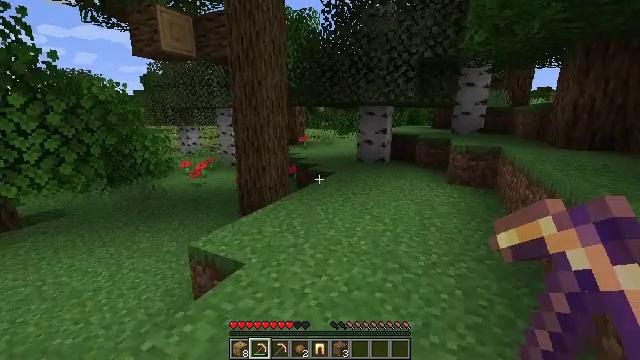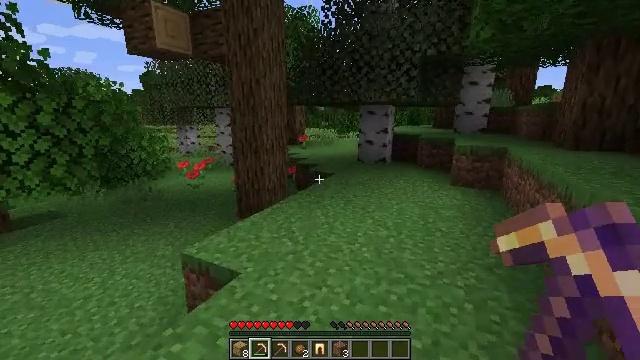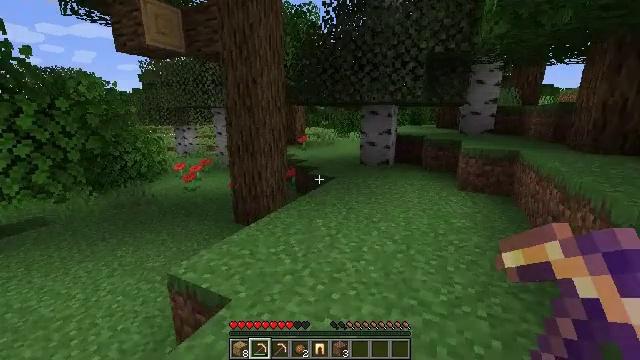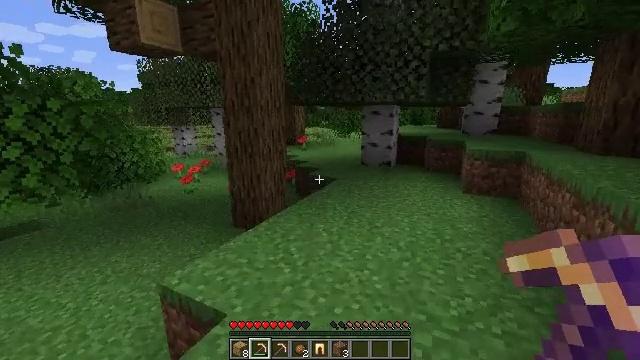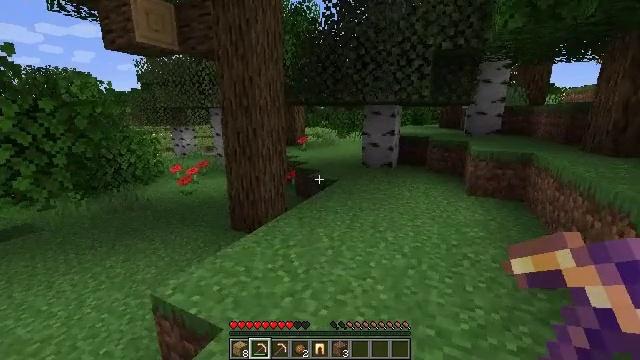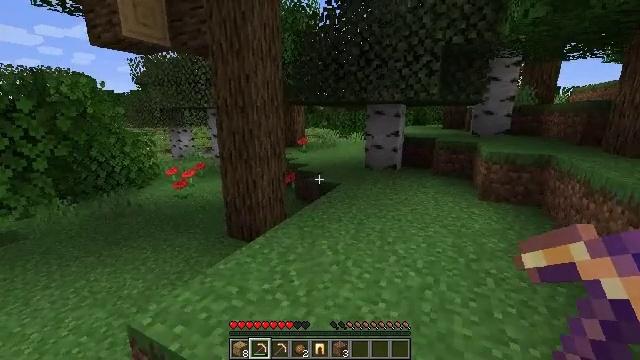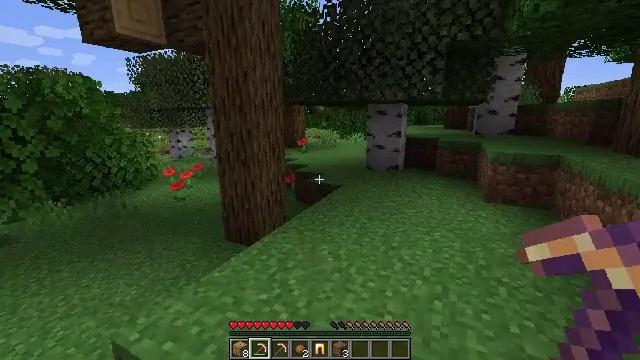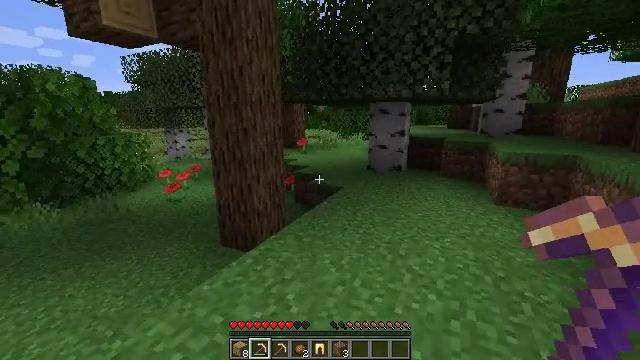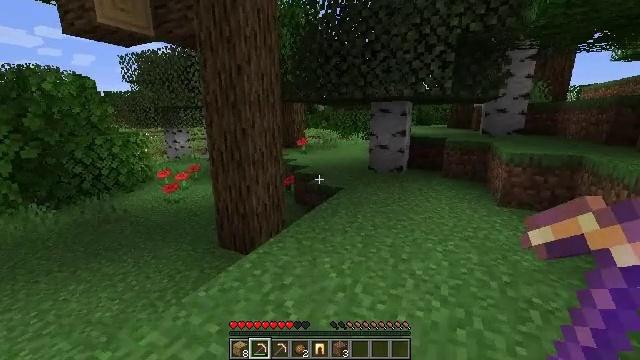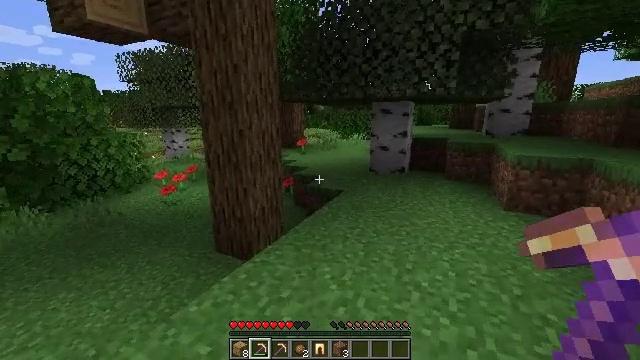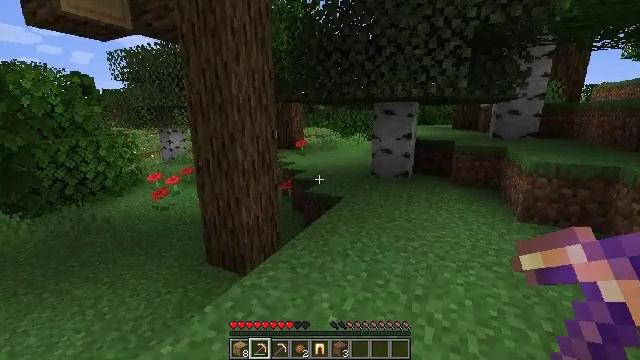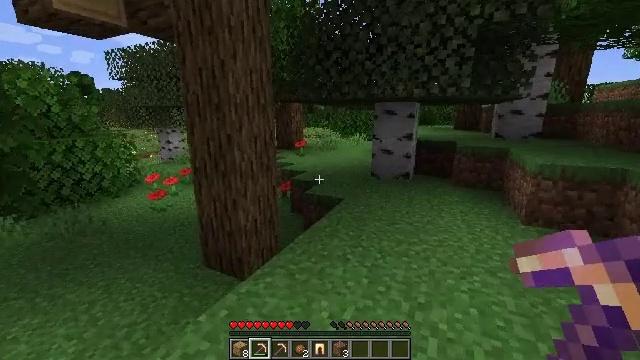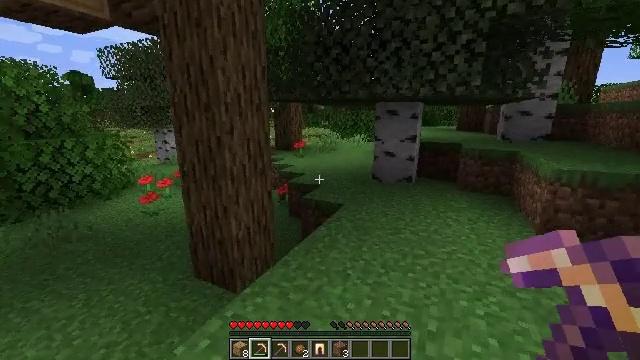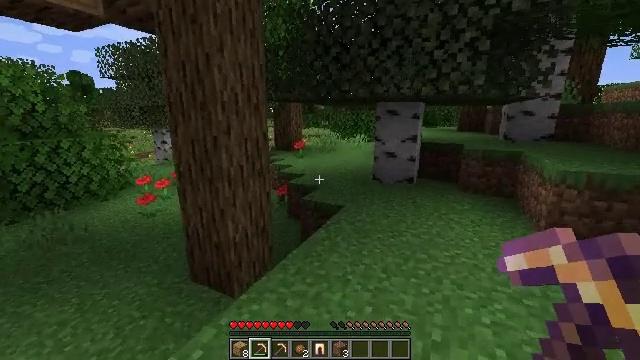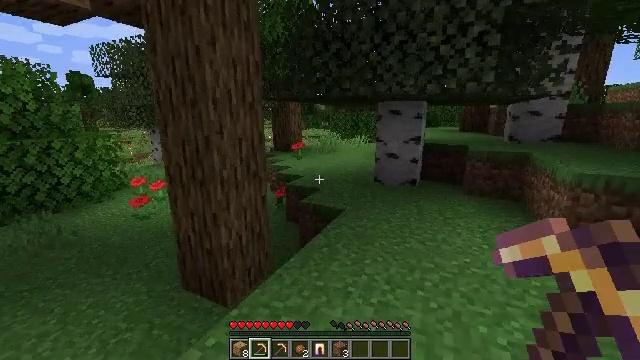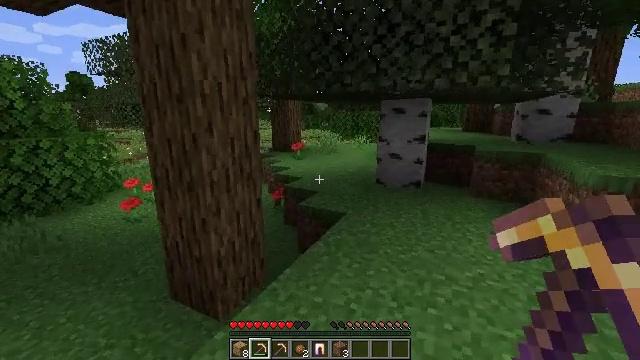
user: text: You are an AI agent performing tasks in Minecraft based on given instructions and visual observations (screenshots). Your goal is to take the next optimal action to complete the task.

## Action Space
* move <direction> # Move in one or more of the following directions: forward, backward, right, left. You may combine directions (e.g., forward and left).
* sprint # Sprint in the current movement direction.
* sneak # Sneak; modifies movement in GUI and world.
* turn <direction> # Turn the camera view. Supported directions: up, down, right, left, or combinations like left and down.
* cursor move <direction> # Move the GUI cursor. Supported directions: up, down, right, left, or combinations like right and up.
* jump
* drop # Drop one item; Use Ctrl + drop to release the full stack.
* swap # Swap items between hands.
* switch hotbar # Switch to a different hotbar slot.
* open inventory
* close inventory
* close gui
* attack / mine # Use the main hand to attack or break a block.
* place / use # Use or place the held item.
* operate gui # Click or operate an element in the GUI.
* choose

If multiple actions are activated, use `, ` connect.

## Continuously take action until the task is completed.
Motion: motion action
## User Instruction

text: Break oak leaves from the trees.
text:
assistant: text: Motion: move forward
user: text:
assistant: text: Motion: move forward
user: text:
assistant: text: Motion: move forward
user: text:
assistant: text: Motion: move forward
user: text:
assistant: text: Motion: move forward
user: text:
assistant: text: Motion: move forward
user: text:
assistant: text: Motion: move forward
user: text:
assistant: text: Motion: move forward
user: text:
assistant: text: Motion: move forward
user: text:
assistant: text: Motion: move forward
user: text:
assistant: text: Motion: move forward
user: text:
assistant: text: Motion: move forward
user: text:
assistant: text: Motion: move forward
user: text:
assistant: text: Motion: move forward
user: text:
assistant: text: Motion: move forward
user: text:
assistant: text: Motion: move forward
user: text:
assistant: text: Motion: move forward
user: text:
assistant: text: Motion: move forward
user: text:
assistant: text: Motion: move forward
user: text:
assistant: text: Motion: move forward
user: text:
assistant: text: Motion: move forward
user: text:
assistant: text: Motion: move forward
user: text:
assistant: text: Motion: move forward
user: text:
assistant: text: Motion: move forward
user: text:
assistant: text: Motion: move forward
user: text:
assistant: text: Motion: move forward
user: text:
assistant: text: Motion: move forward
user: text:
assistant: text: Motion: move forward
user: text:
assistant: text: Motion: move forward
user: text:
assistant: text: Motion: move forward